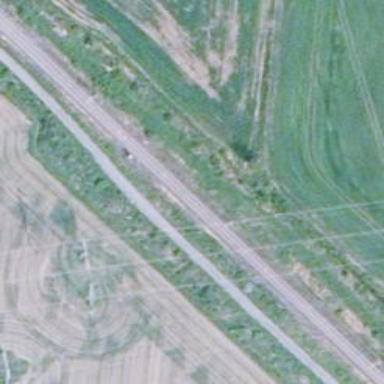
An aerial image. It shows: Railway signal.